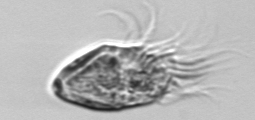
Label: Strombidium_morphotype1